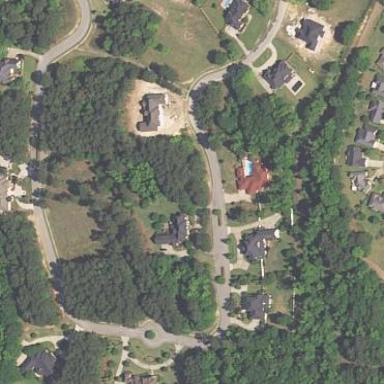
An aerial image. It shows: Gated residential area within subdivision.